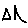
Label: triangle